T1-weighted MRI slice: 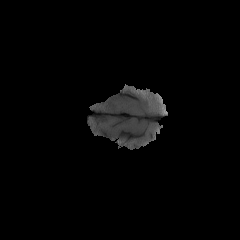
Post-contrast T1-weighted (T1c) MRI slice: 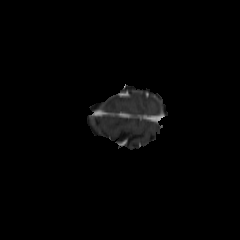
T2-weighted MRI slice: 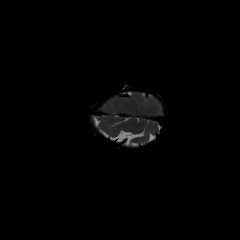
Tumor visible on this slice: no